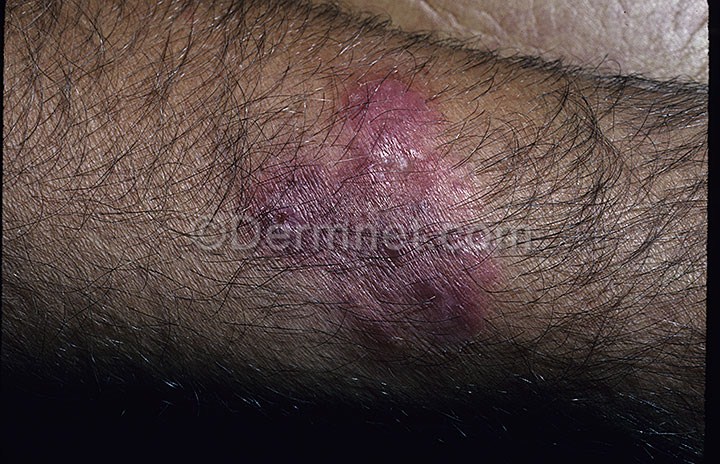
Disease: Cellulitis Impetigo and other Bacterial Infections